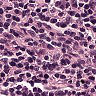
Metastatic tissue present: no